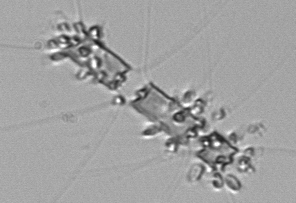
Label: Chaetoceros_didymus_TAG_external_flagellate